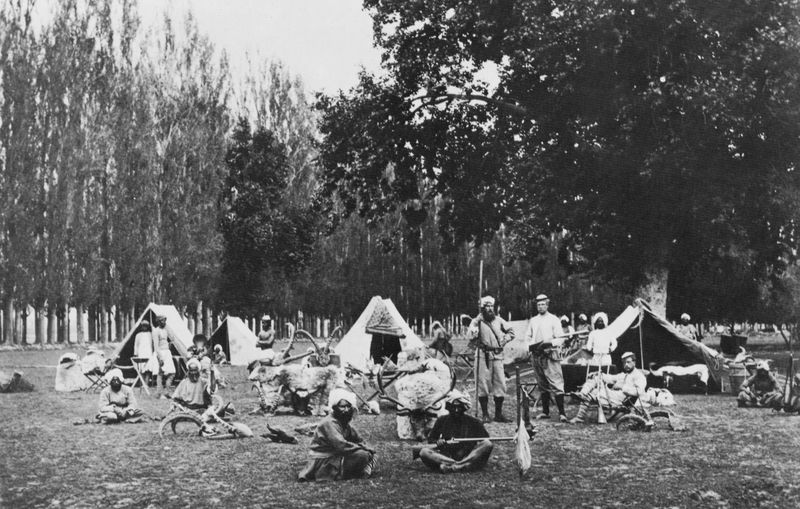
Titel: Ein Jagdlager mit verschiedenen Trophäen
Künstler: Samuel Bourne
Standort: Bath
Institution: The Royal Photographic Society
Schlagwörter: baum, blätter, himmel, laub, mann, weiß, bäume, menschen, sitzen, grau, hut, männer, schwarz, stuhl, gürtel, tiere, wiese, gesellschaft, leute, bart, bärte, schädel, stehen, steine, erde, natur, pappeln, boden, pose, personen, wald, stab, allee, wise, pause, rast, platz, hocker, schemel, lanze, soldaten, foto, fotografie, photographie, strümpfe, lichtung, asien, schwarzweiss, uniformen, waffen, stöcke, waffe, posieren, jagd, photo, jäger, gewehr, siedlung, eiche, zeltlager, kniebundhose, hörner, indien, turban, shwarz, kolonie, turbane, vollbärte, zelt, zelte, lager, trophäe, büume, indianer, walt, hindu, inder, feldlager, fotot, bum, wffen, expedition, muetze, kolonialsoldaten, flint, jagdesellschaft, muteze, expedotion, gehwehre